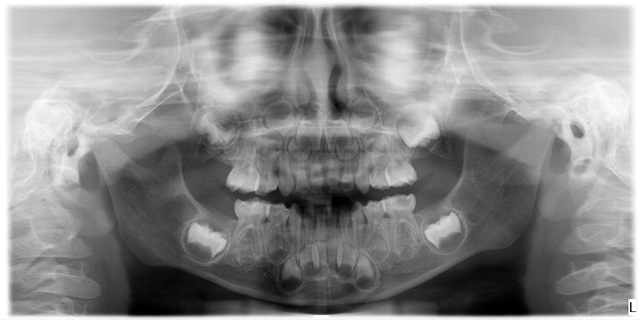
adult